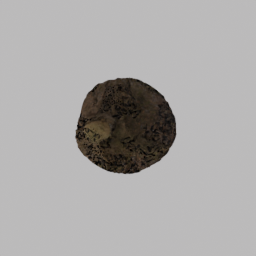
Label: nature